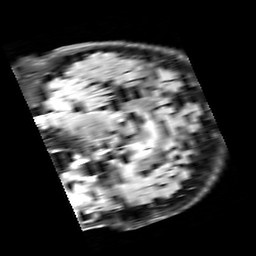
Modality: FLAIR
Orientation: sagittal
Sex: female
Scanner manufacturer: siemens
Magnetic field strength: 3 T
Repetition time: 10 s
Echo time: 0.09 s